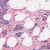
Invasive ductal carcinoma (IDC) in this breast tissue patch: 1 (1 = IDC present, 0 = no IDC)